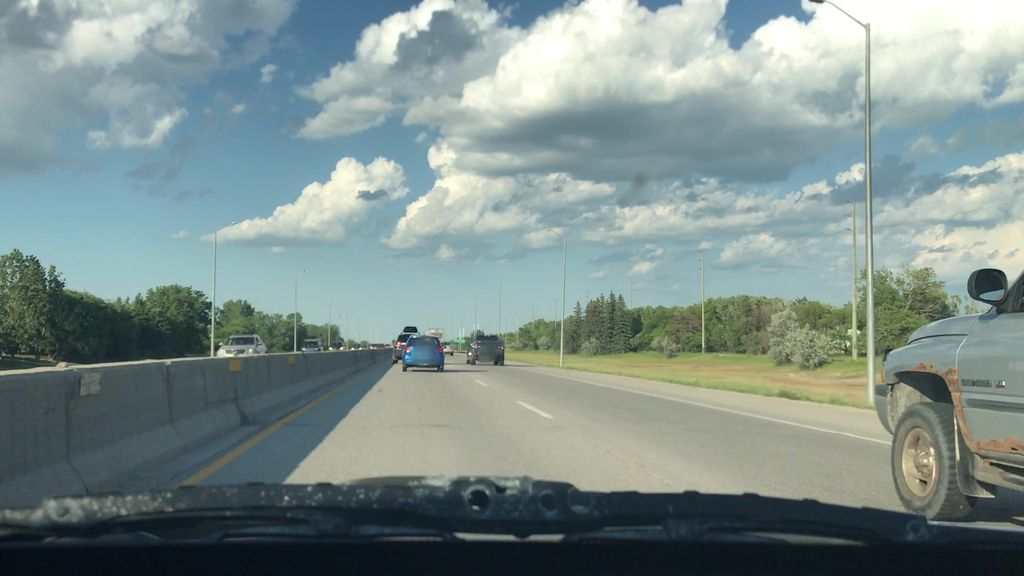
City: winnipeg